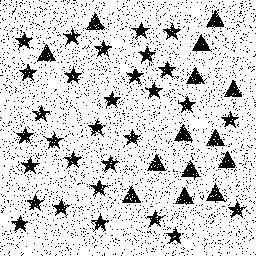
Squares: 0
Triangles: 14
Stars: 30
Total shapes: 44